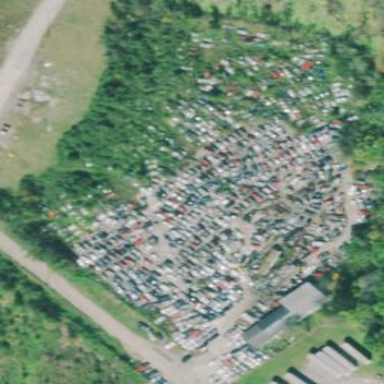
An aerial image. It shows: Scrap yard in industrial area.